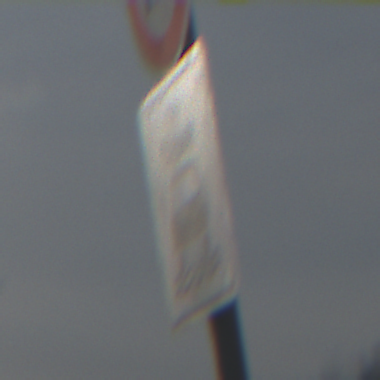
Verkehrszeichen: BeiNaesse
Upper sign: Geschwindigkeit110
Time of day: MorningAfternoon
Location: Outdoor (Nature)
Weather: PartlyCloudy
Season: NotSpecified
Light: Natural